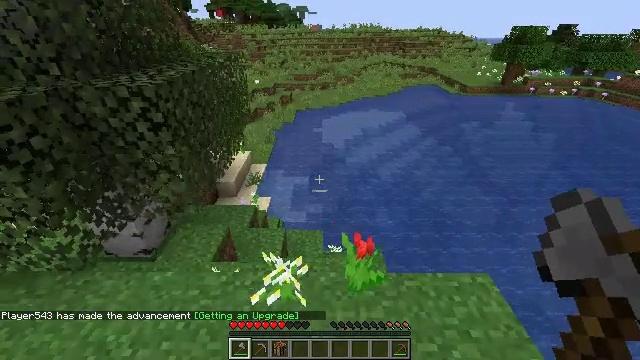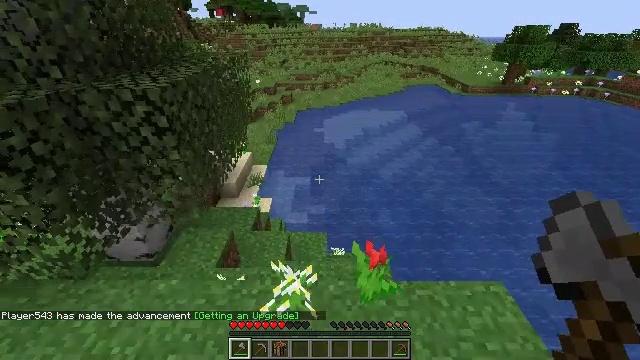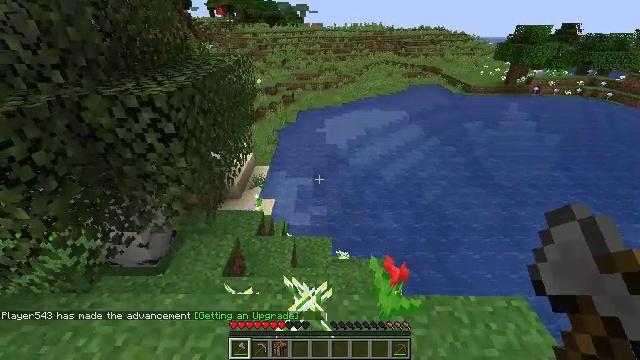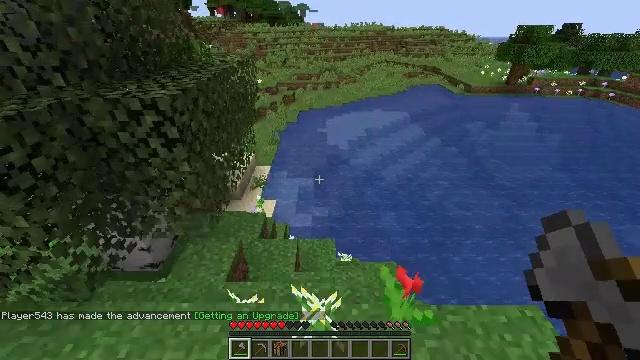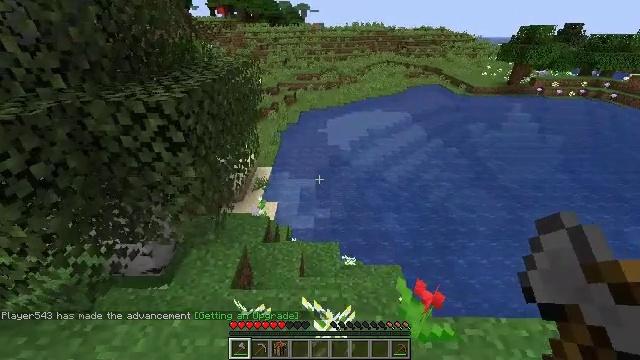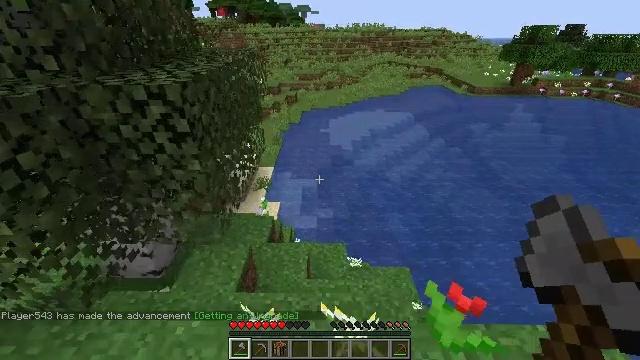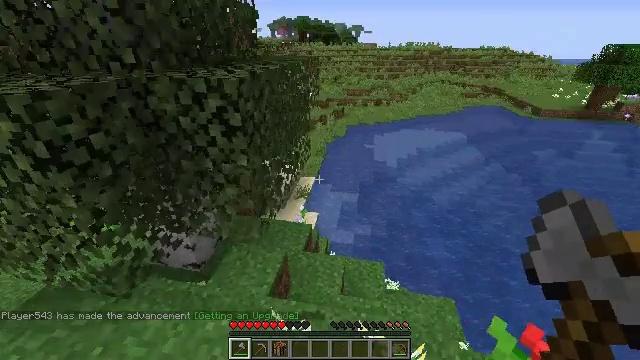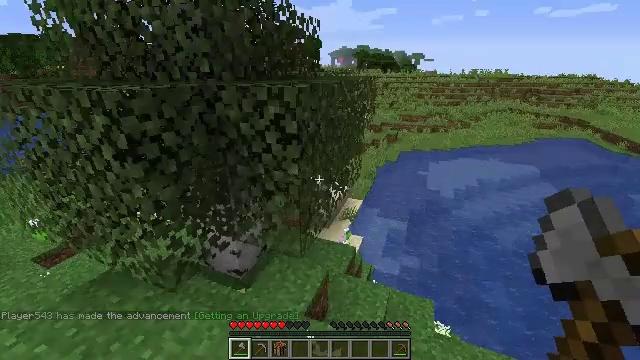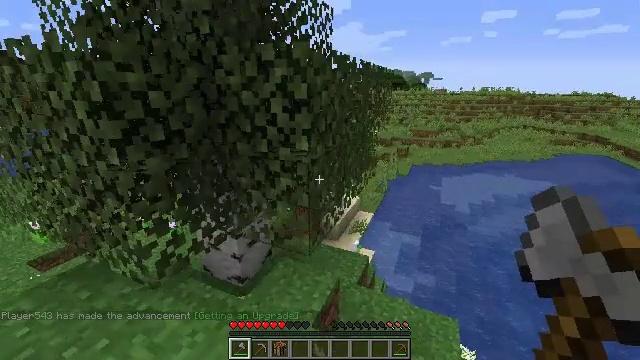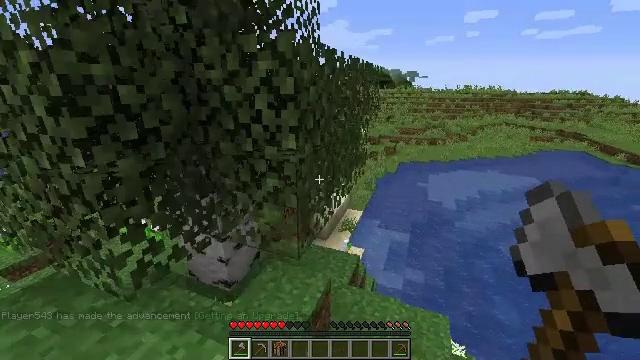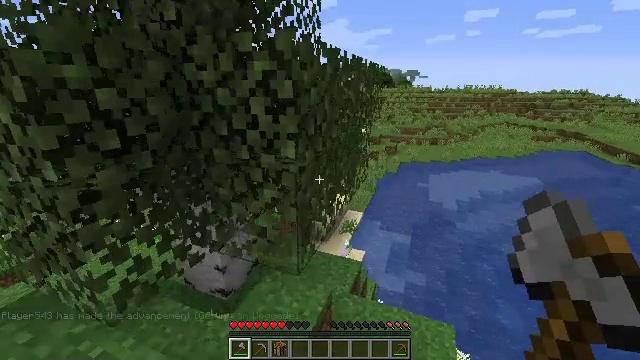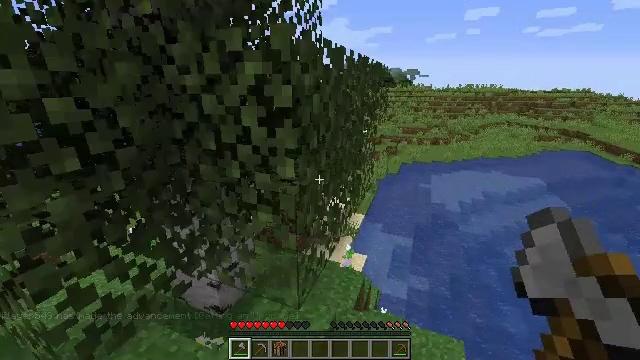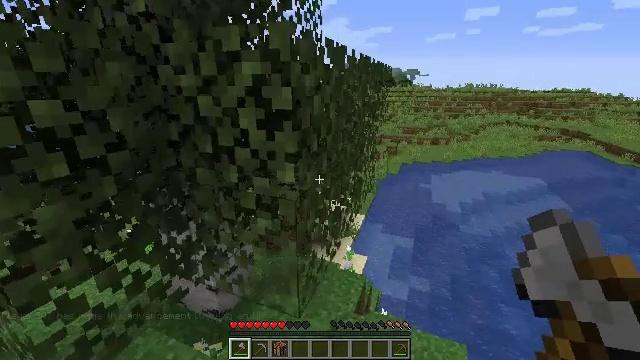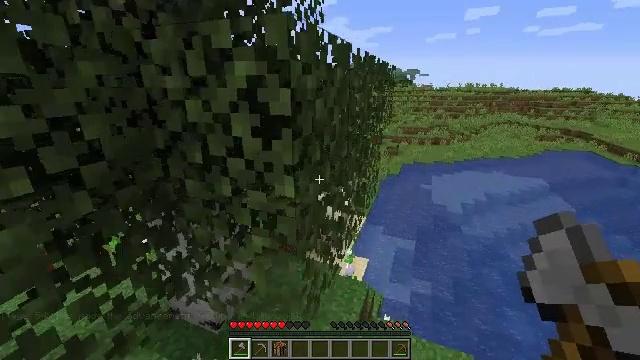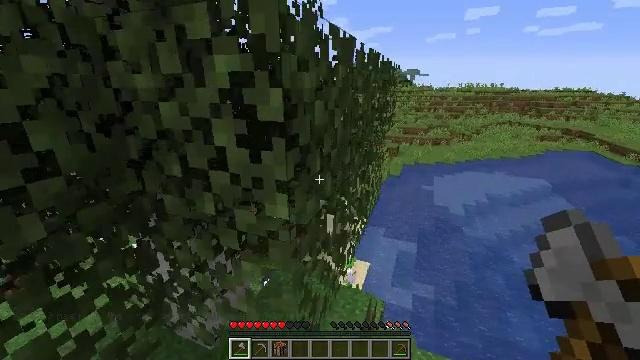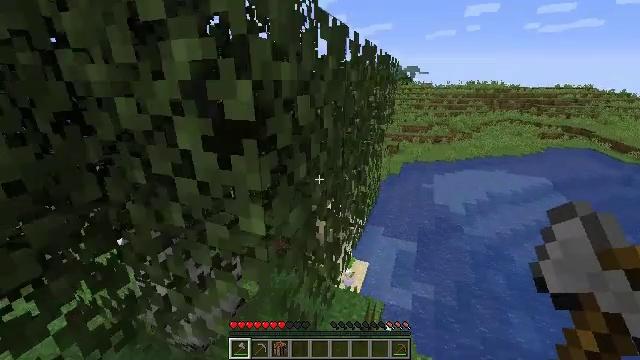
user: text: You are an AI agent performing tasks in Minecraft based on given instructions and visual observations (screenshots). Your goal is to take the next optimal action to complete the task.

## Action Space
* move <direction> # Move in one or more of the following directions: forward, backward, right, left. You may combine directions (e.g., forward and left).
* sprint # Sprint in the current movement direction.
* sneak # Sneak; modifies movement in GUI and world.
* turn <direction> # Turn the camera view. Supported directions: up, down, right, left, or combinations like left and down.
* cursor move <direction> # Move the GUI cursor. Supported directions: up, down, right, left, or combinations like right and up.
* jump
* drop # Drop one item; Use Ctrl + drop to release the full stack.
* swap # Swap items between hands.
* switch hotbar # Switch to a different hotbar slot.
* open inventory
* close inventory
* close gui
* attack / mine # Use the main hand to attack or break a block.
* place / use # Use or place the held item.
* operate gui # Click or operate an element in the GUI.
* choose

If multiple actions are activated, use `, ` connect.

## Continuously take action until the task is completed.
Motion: motion action
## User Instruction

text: Clear the seagrass to get an item.
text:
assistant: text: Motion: move forward and move left
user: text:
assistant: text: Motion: move forward and move left
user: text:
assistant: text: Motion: move forward and move left
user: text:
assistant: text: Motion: move forward and move left
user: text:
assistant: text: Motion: move forward
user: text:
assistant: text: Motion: move forward, turn left and up
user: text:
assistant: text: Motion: move forward, turn left and up
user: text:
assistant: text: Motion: move forward, turn left and up
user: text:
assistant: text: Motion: move forward, turn right
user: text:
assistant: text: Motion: move forward
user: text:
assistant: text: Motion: move forward
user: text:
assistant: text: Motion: move forward
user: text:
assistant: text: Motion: move forward
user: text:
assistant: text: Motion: move forward and move right
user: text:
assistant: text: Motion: move forward and move right
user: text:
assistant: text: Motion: move forward and move right, turn right
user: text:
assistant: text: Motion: move forward and move right, turn right and down
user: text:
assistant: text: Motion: move forward and move right, turn right and down
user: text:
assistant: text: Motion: move forward and move right, turn down
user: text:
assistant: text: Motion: move forward
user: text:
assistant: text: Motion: move forward
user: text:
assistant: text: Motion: move forward
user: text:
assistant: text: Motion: move forward
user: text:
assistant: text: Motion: move forward
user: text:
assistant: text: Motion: move forward, turn left and up
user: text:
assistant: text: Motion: move forward, turn left and up
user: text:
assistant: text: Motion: move forward, turn left and up
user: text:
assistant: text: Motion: move forward, turn left and up
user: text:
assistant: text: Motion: move forward, turn left and up
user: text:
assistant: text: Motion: move forward